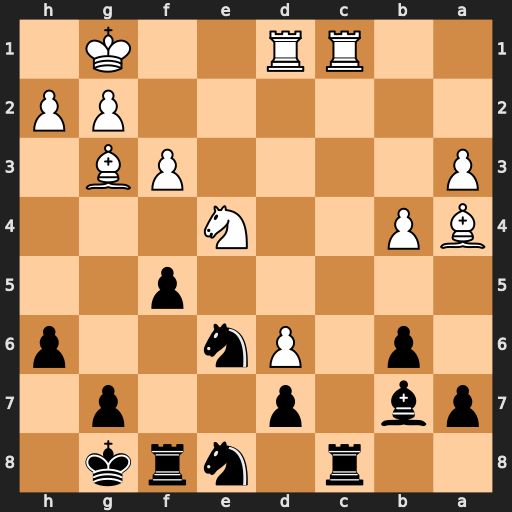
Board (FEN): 2r1nrk1/pb1p2p1/1p1Pn2p/5p2/BP2N3/P4PB1/6PP/2RR2K1
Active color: b
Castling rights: -
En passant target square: -
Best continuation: Rxc1 Rxc1 fxe4